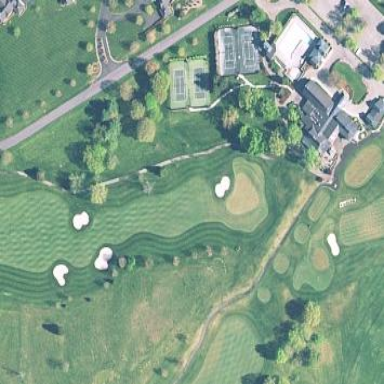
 specifically golf. It features beautiful fairway for golf enthusiasts to enjoy."